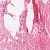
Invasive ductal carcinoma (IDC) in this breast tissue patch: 0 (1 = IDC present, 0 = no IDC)